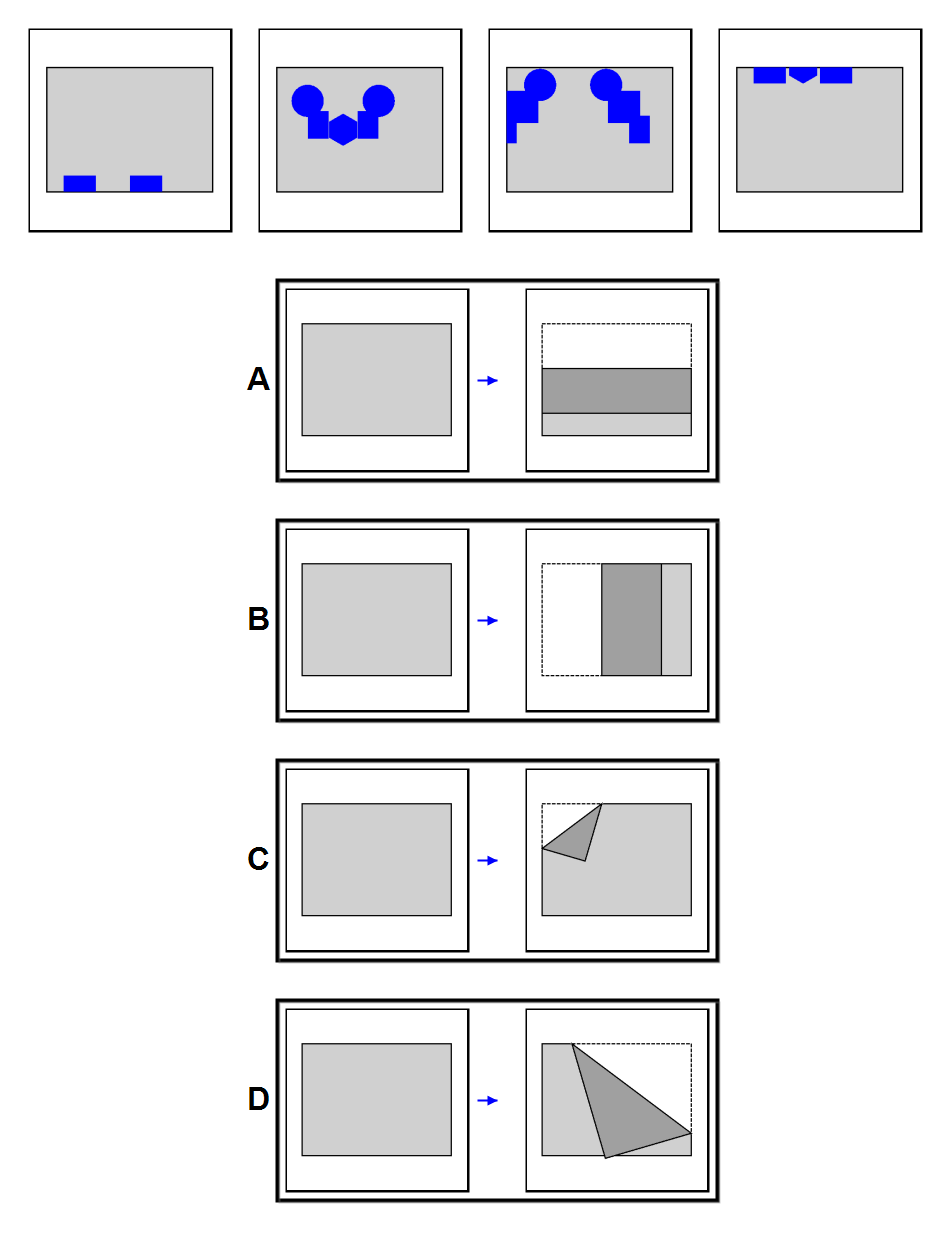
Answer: B